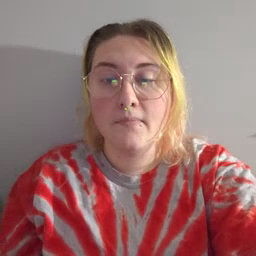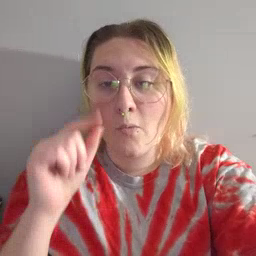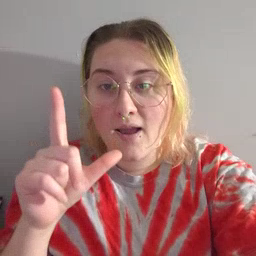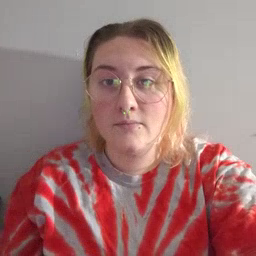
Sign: awake